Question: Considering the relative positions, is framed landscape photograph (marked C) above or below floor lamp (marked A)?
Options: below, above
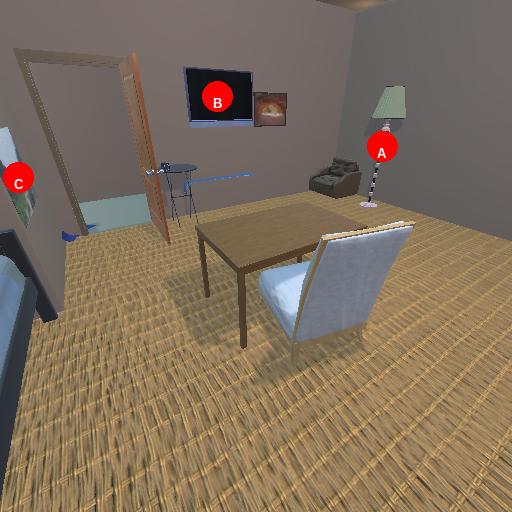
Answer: below